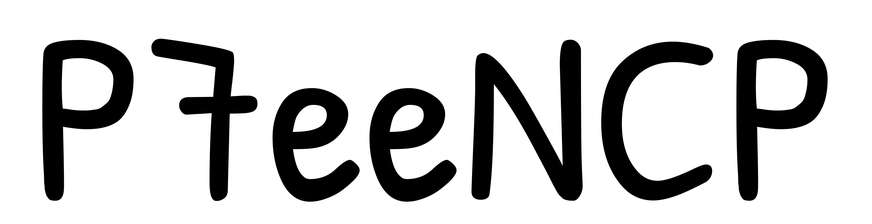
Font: PatrickHand-Regular